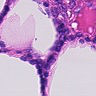
Metastatic tissue present: no